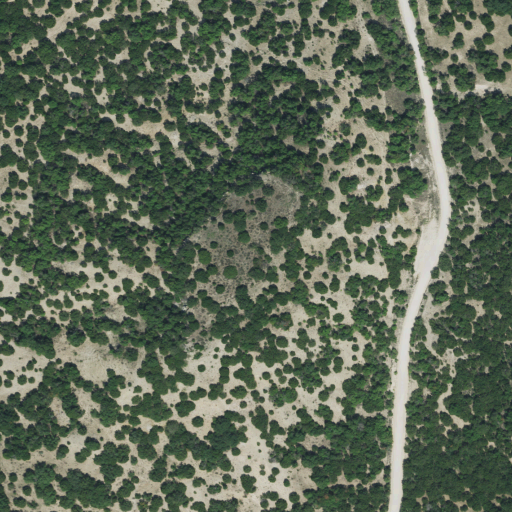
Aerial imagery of mountain in Texas named East Caddo Peak containing shrub, grassland, deciduous forest, evergreen forest, open development, low intensity development, and medium intensity development